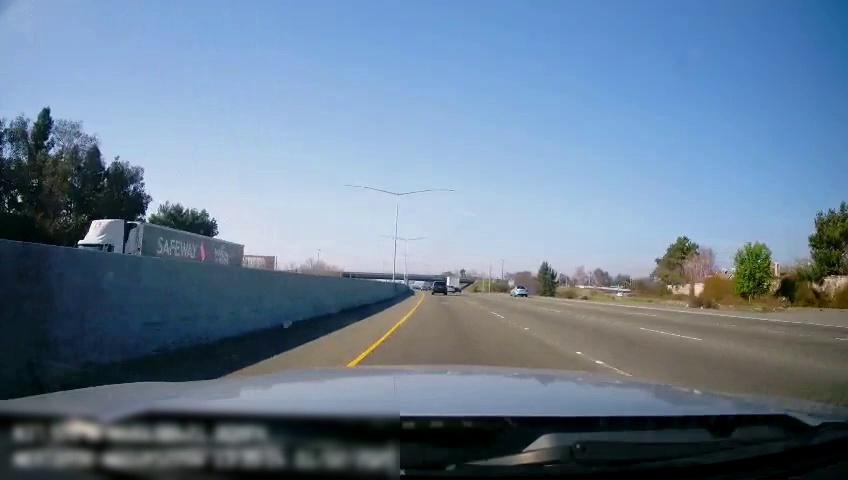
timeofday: Day
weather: Sunny
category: Drivable Space
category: Vehicles | SUV
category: Vehicles | Truck
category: Vehicles | Truck
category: Vehicles | Car
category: Lanes | Current Lane
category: Lanes | Current Lane
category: Lanes | Alternate Lane
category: Lanes | Alternate Lane
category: Lanes | Alternate Lane